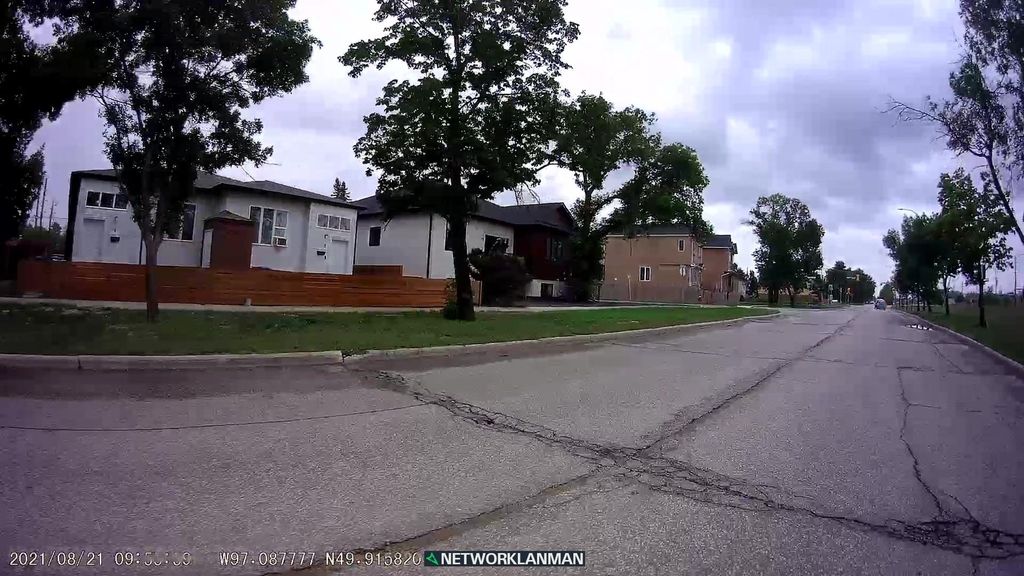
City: winnipeg